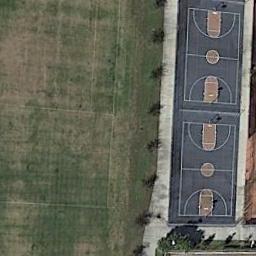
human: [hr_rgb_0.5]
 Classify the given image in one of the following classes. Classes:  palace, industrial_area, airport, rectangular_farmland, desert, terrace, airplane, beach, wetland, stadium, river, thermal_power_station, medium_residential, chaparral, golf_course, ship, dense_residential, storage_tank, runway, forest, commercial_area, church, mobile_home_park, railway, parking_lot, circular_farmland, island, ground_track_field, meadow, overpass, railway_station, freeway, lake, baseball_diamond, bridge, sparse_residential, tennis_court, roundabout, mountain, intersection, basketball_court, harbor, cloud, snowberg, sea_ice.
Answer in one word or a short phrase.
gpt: basketball_court